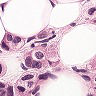
Metastatic tissue present: yes